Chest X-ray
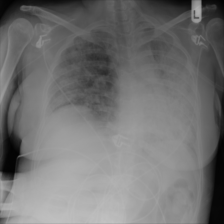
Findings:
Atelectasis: negative
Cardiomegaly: negative
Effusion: negative
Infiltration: positive
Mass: negative
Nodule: negative
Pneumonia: positive
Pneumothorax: negative
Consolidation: negative
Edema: negative
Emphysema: negative
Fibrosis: negative
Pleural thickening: negative
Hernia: negative